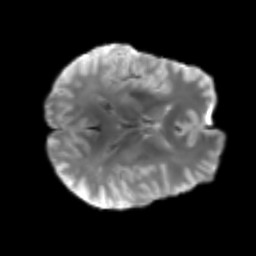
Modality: T2w
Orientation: axial
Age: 42
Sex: male
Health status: healthy
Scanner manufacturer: siemens
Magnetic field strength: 3 T
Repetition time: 3.6 s
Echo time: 0.092 s